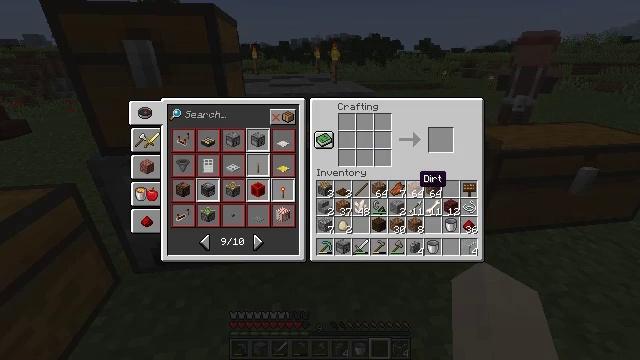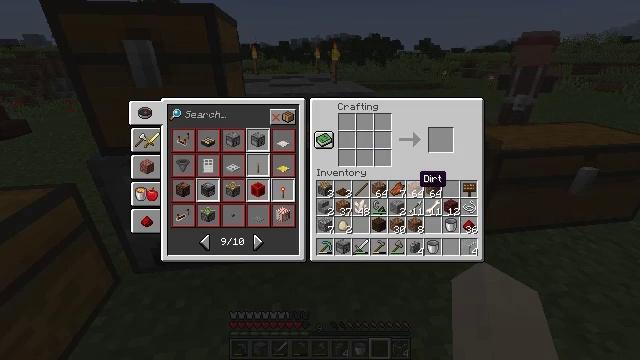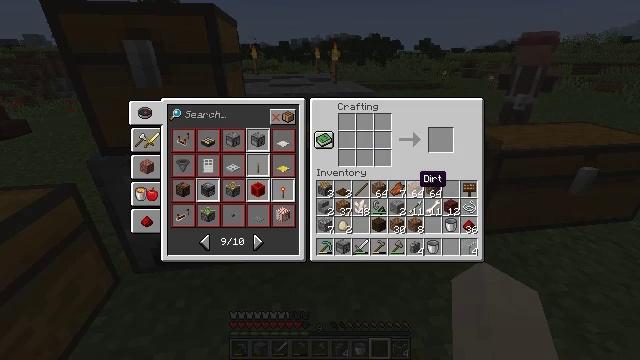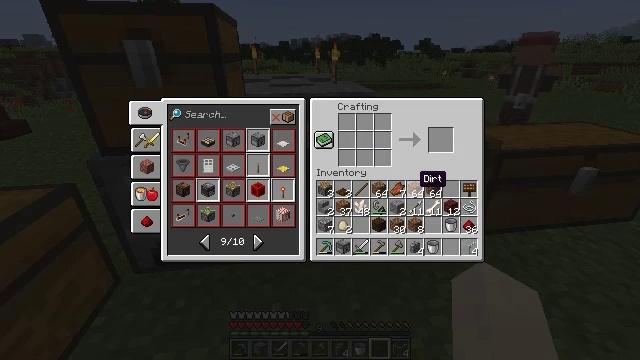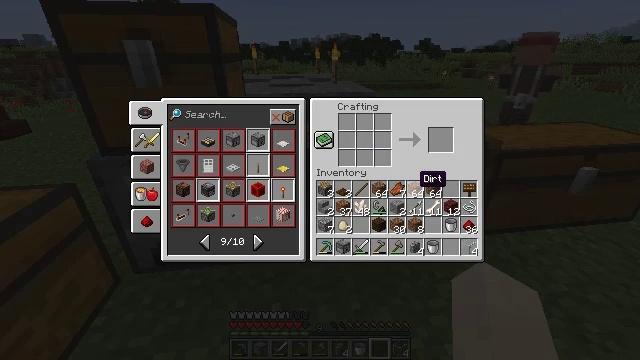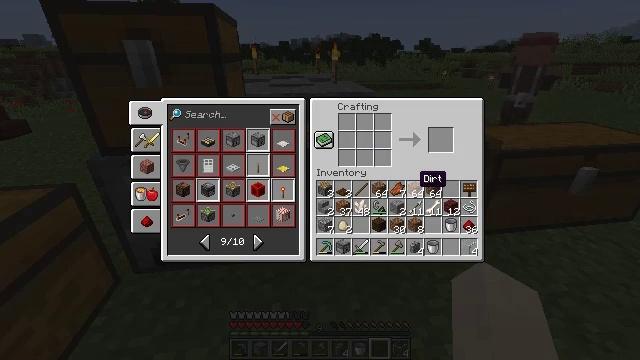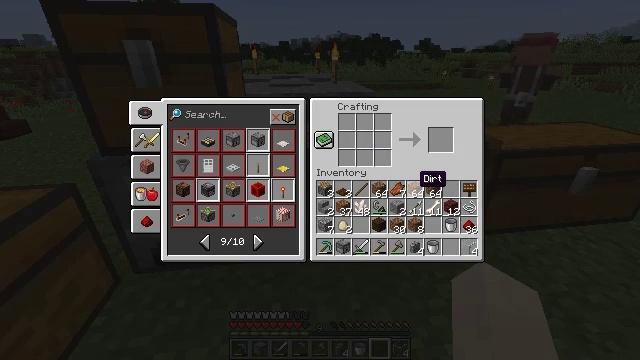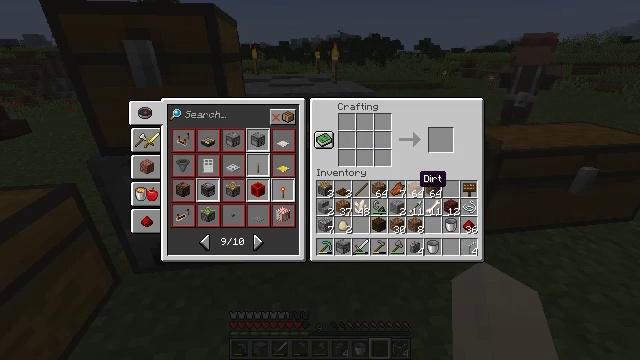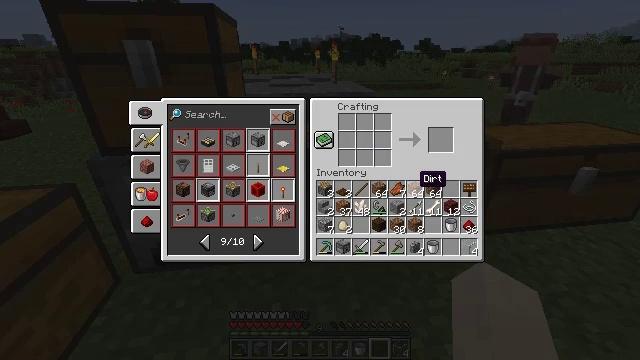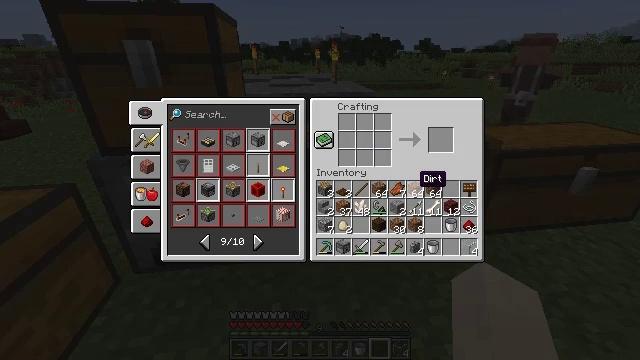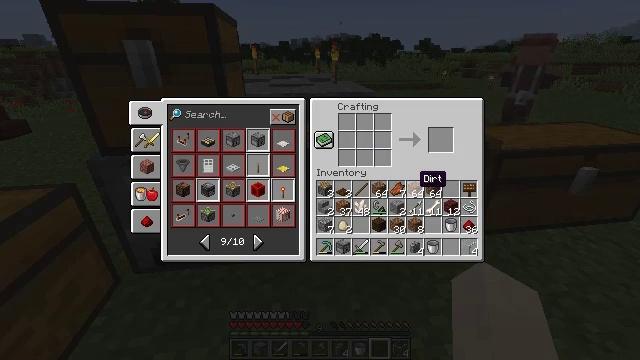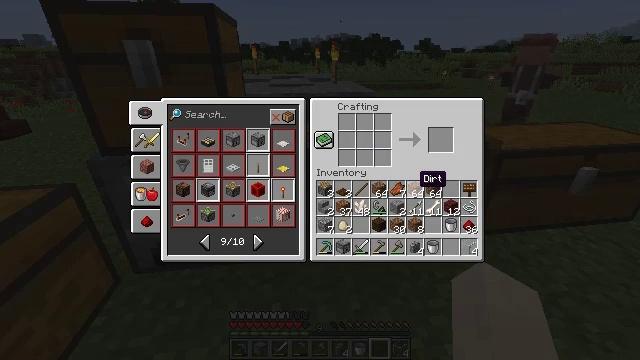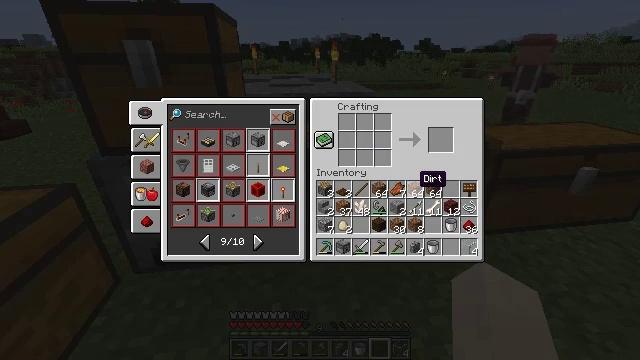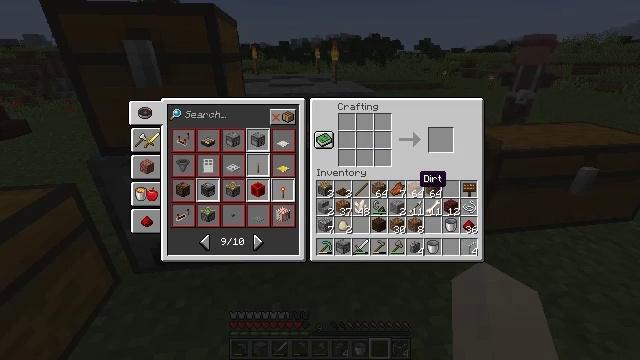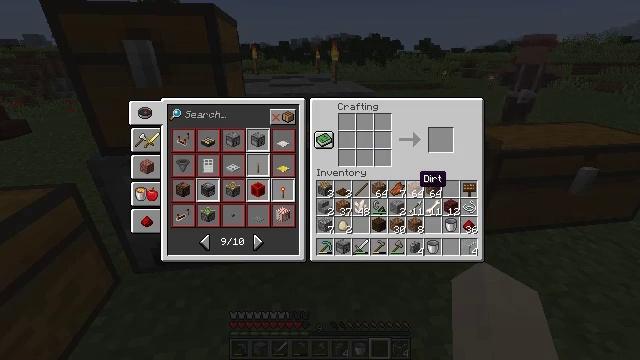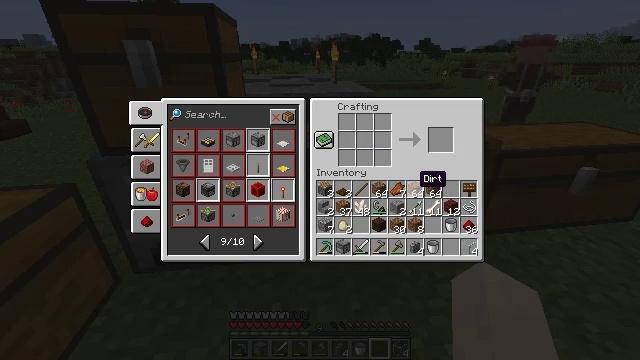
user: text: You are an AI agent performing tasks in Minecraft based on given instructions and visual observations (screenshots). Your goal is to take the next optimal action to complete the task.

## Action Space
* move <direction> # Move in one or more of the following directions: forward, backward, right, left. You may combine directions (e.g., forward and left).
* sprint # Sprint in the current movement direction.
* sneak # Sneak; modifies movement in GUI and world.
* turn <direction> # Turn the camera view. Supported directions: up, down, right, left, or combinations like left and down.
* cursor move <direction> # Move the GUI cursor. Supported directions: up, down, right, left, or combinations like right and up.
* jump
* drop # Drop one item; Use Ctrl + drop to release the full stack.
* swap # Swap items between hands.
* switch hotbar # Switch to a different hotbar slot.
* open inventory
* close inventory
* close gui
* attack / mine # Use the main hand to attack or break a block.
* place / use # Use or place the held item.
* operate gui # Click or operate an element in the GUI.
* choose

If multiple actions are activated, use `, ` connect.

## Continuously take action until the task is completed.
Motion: motion action
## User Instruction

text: Use sand and a furnace to craft glass.
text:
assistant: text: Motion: no_op
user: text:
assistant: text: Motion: no_op
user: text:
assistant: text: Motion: no_op
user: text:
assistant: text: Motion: no_op
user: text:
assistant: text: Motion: no_op
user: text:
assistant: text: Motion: no_op
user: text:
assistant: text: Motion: no_op
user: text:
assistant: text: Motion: no_op
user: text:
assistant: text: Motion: no_op
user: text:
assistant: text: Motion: no_op
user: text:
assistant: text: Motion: no_op
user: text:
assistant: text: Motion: no_op
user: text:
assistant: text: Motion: no_op
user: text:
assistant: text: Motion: no_op
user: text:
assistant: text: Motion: no_op
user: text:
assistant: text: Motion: no_op
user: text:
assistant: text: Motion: no_op
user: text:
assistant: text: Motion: no_op
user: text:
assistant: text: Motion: no_op
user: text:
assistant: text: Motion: no_op
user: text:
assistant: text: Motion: no_op
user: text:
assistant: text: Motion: no_op
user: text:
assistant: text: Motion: no_op
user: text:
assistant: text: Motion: no_op
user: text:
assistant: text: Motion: no_op
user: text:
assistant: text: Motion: no_op
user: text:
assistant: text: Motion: no_op
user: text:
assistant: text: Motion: no_op
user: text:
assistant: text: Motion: no_op
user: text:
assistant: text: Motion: no_op